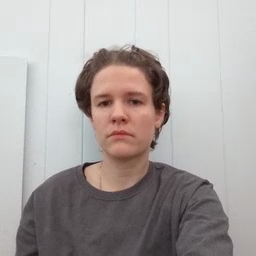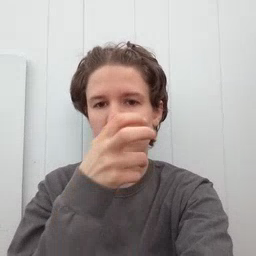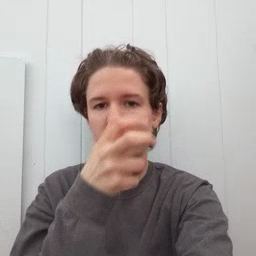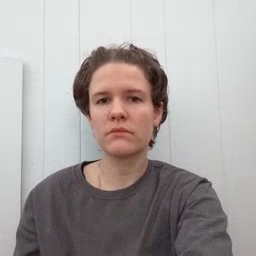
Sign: bug